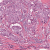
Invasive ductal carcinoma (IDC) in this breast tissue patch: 1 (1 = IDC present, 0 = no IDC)